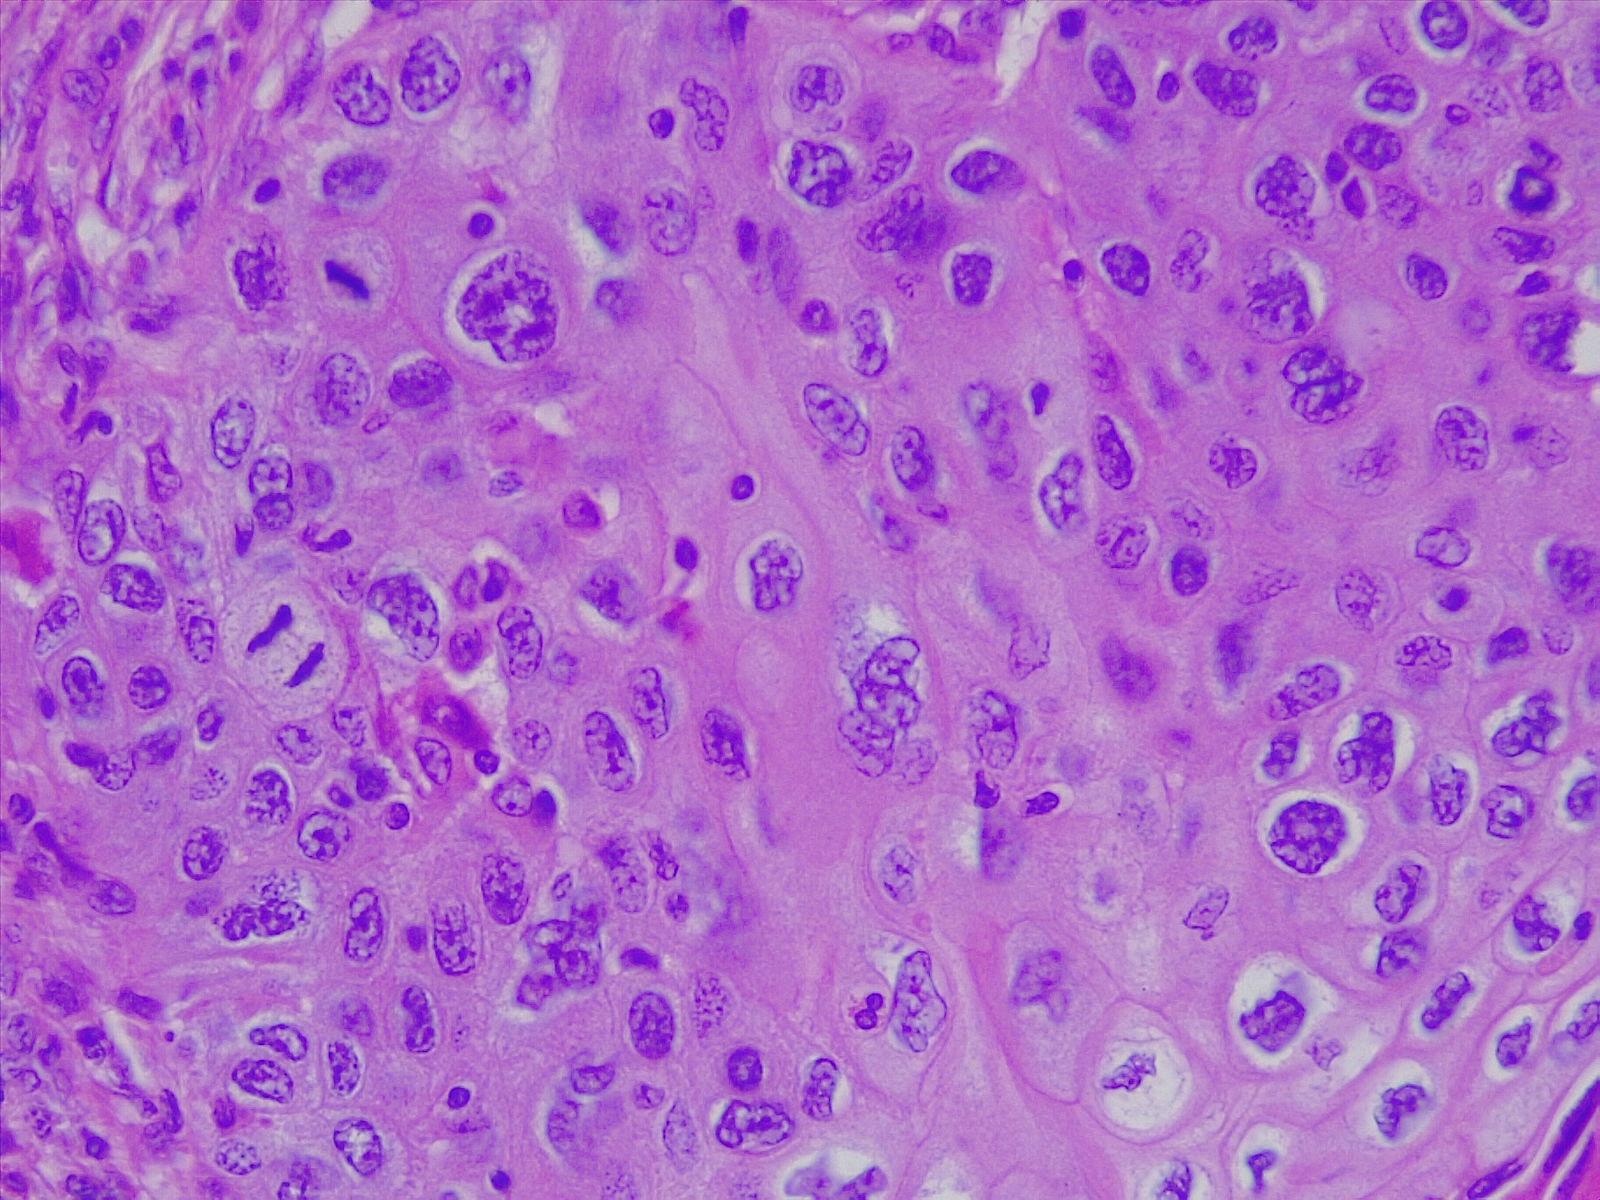
Label: lung squamous cell carcinoma, moderately differentiated